Field crop: maize
Growth stage: 2
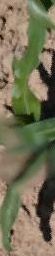
Species: maize